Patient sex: M
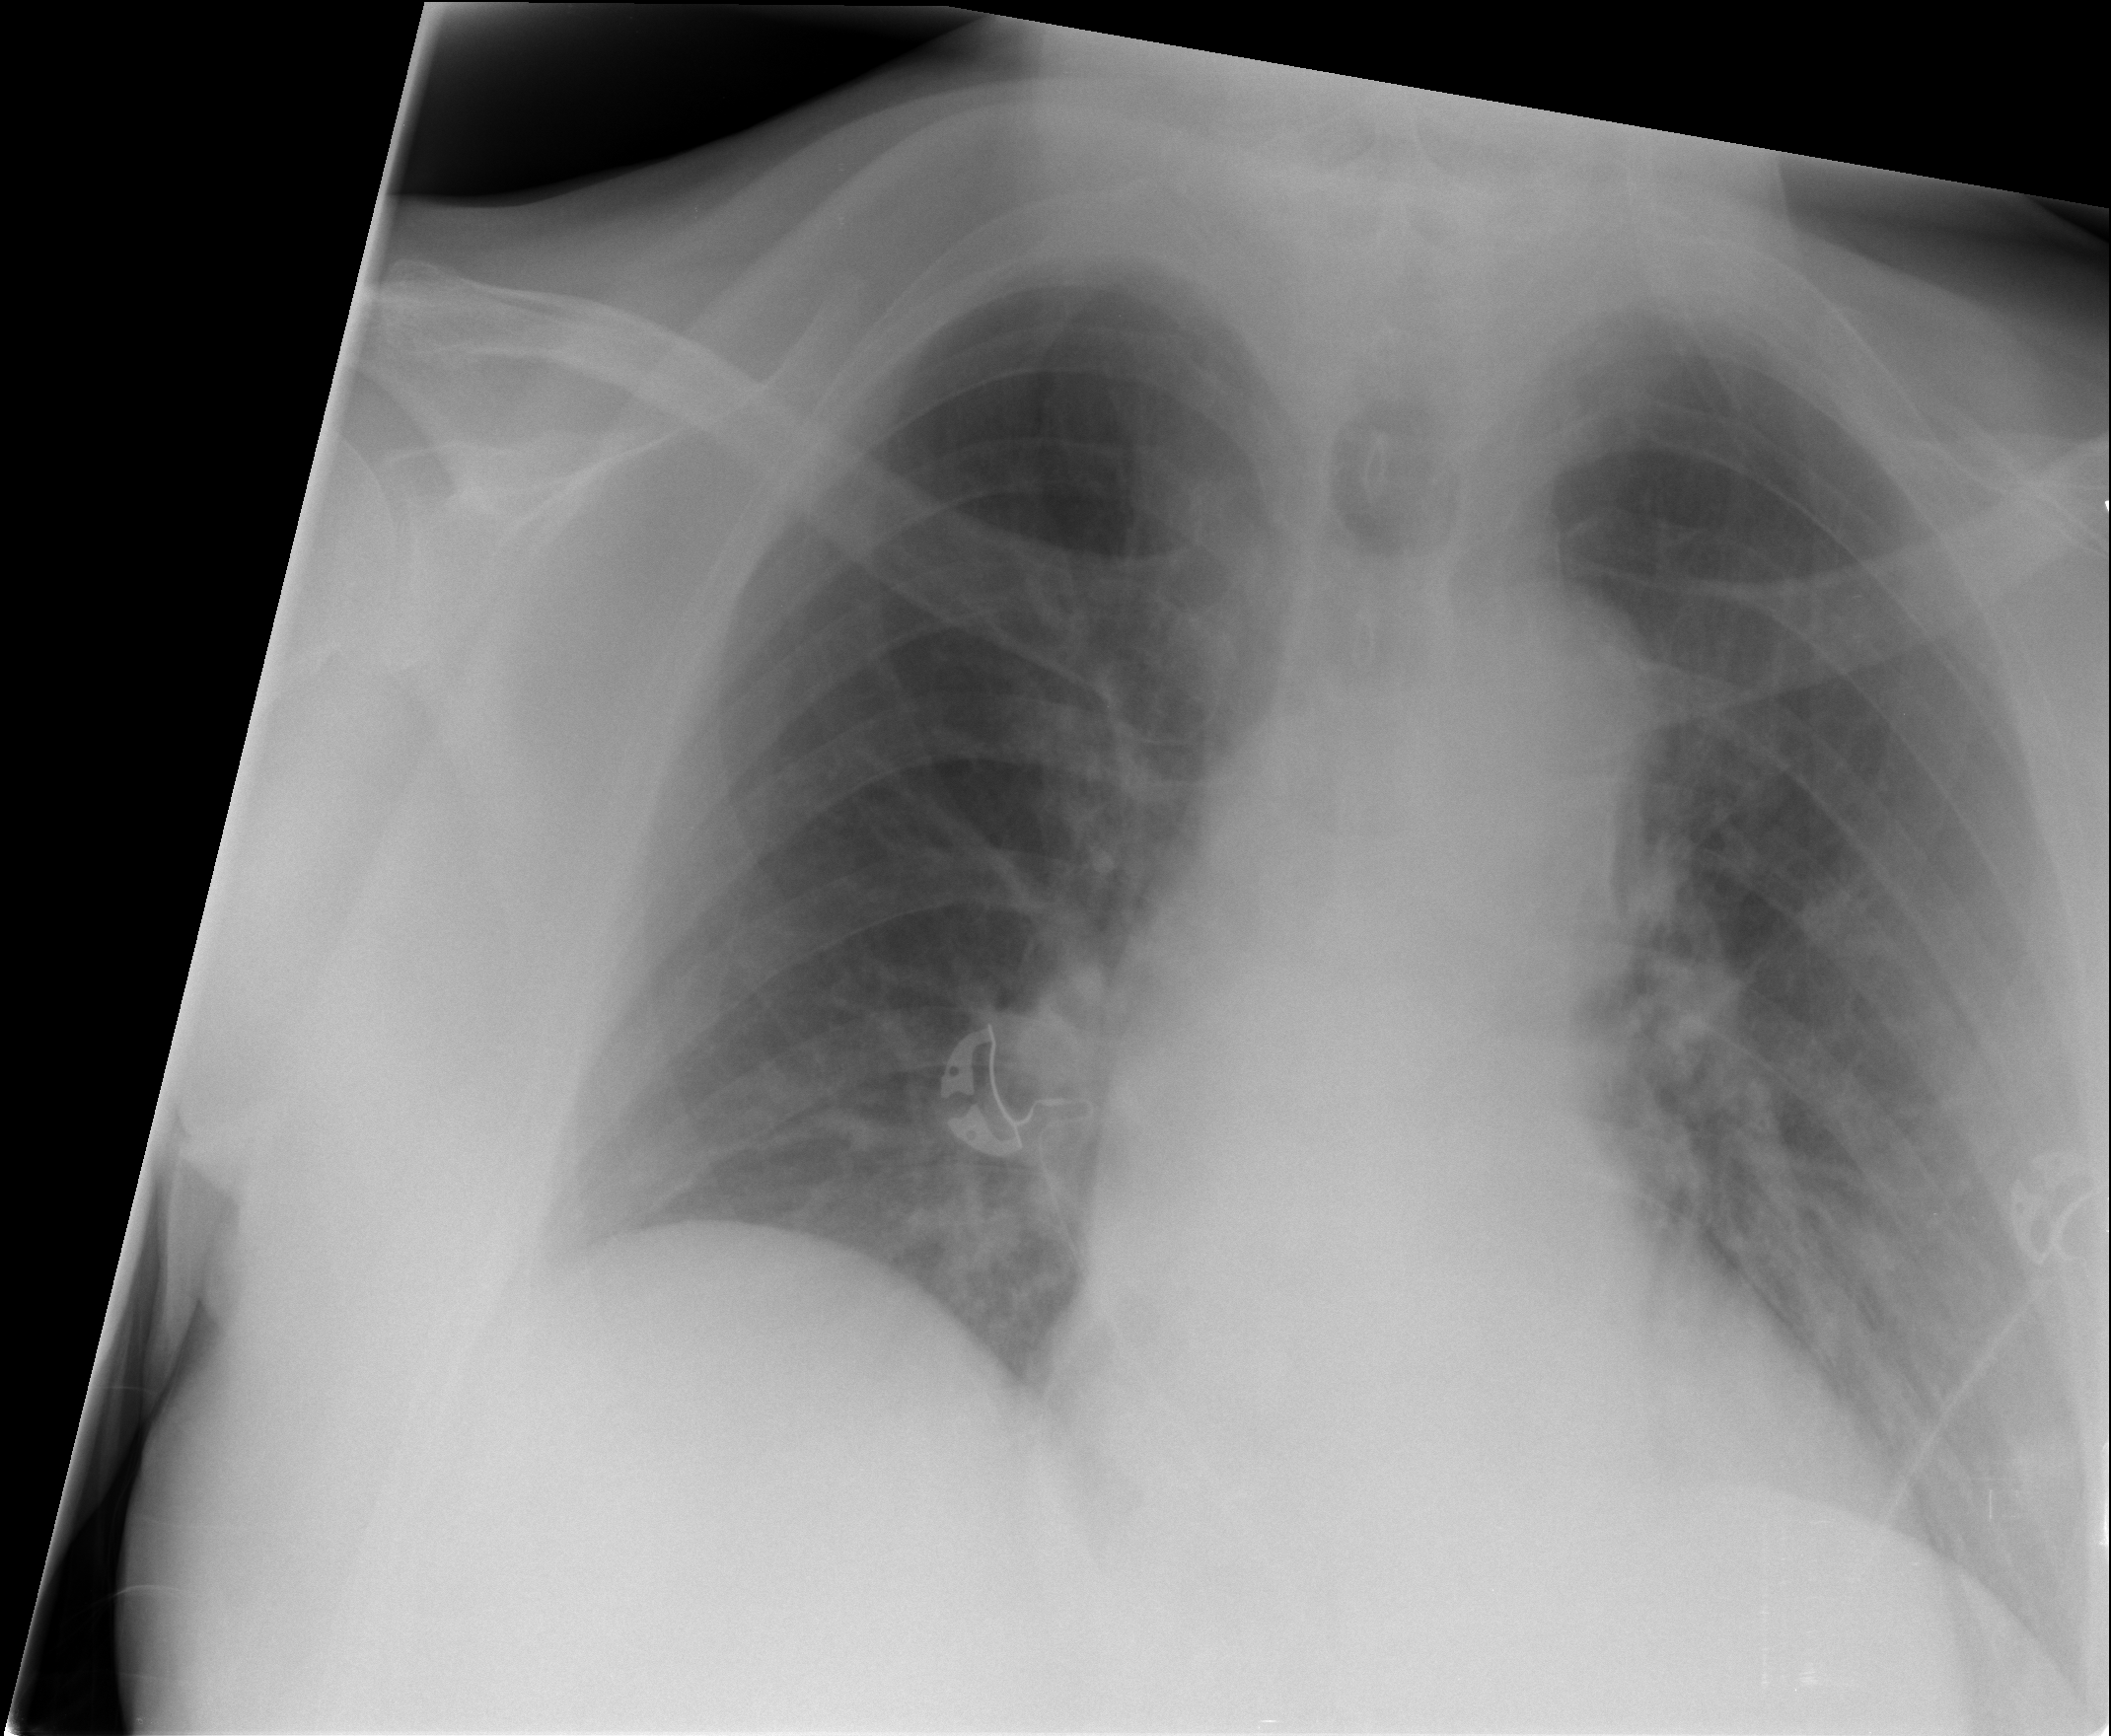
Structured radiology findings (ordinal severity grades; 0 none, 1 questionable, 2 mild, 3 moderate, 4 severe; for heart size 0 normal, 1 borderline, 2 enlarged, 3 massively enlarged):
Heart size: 0
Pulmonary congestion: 2
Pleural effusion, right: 0
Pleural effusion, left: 0
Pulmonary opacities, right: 0
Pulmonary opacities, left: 0
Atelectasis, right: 0
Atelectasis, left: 0